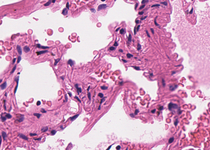
Tumor epithelial tissue: no
Tumor-associated stroma tissue: no
Normal tissue: yes